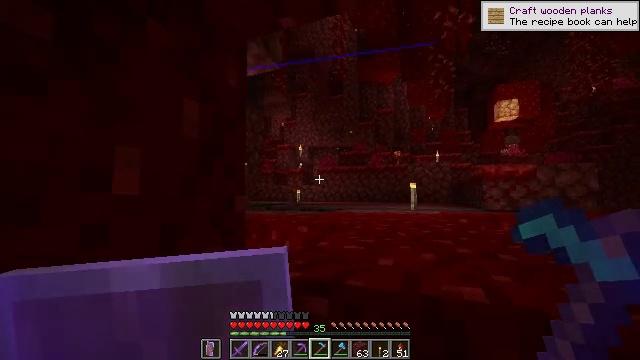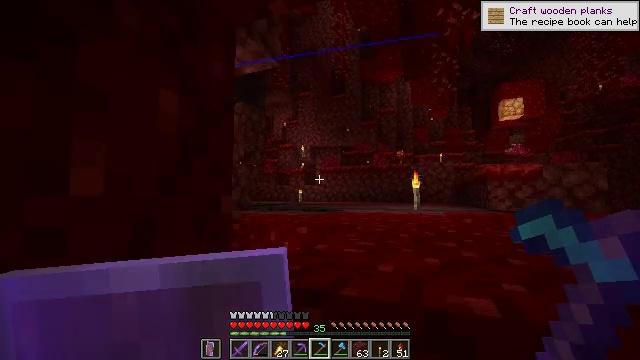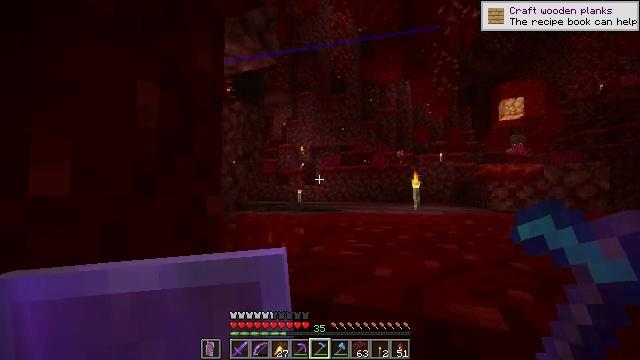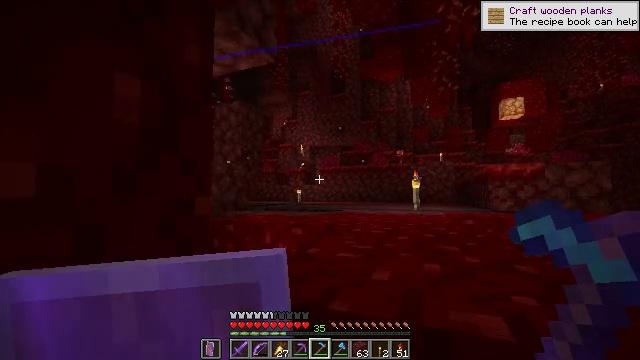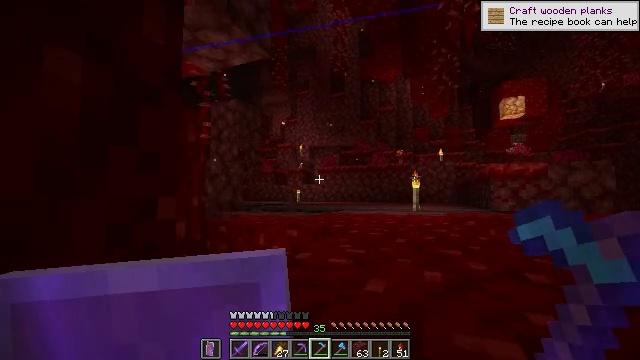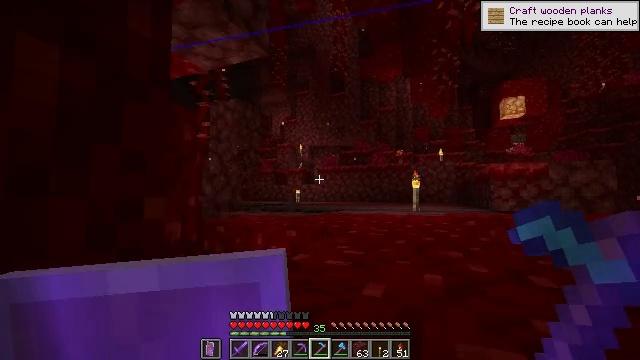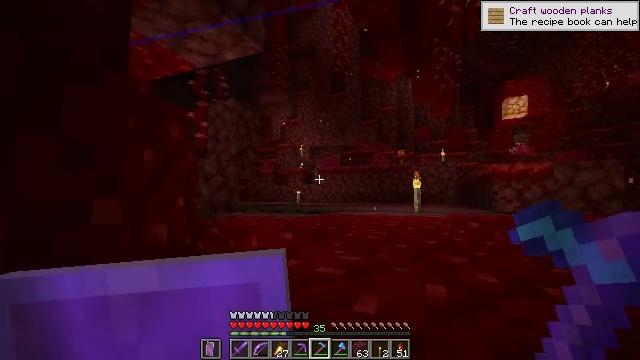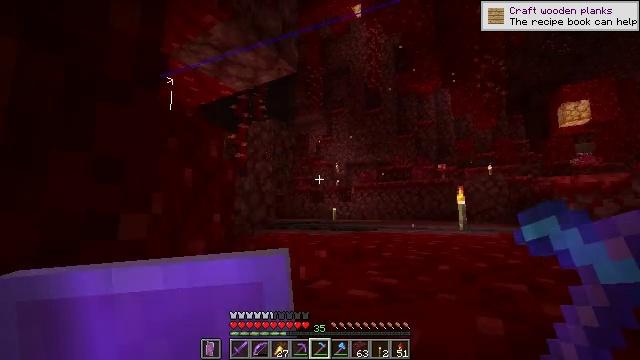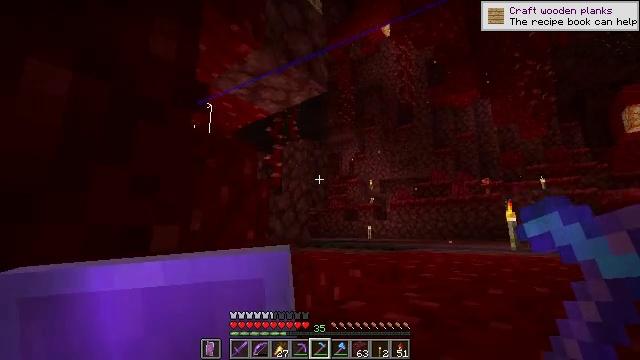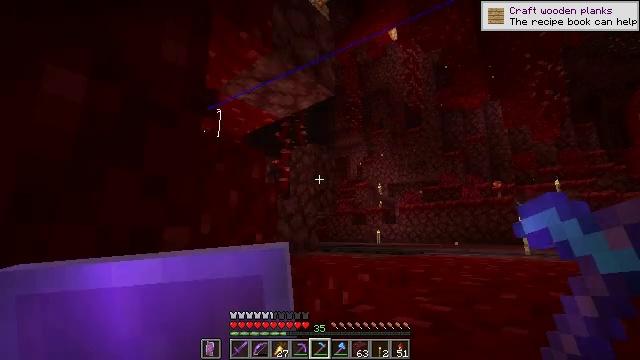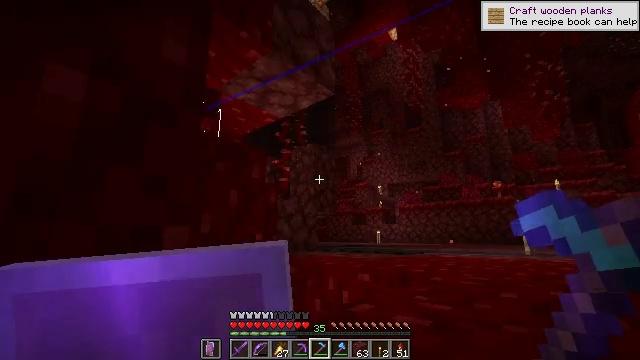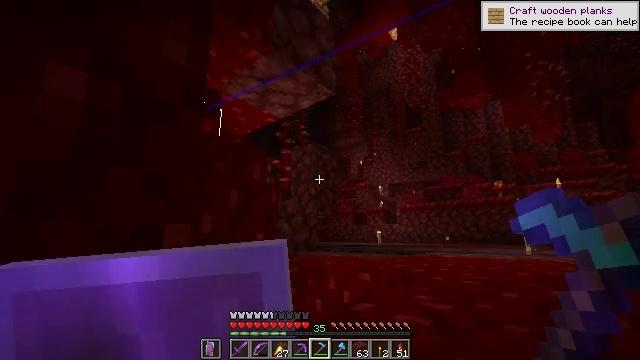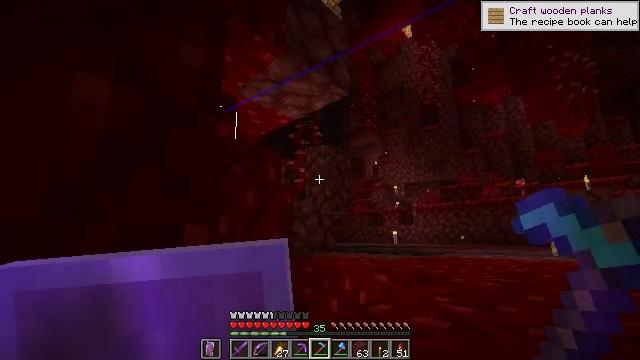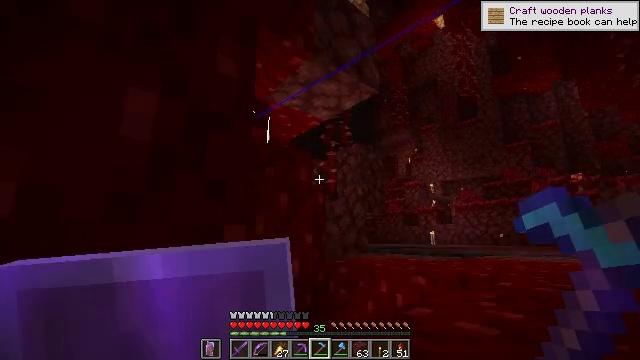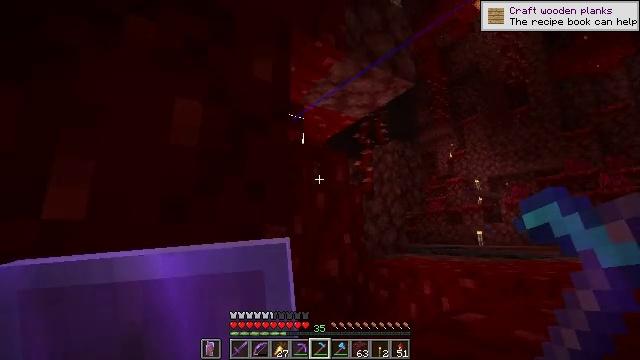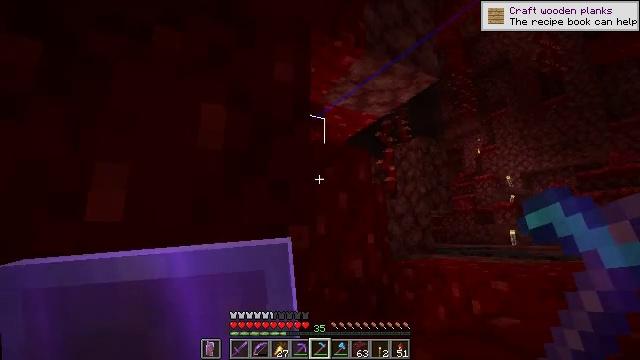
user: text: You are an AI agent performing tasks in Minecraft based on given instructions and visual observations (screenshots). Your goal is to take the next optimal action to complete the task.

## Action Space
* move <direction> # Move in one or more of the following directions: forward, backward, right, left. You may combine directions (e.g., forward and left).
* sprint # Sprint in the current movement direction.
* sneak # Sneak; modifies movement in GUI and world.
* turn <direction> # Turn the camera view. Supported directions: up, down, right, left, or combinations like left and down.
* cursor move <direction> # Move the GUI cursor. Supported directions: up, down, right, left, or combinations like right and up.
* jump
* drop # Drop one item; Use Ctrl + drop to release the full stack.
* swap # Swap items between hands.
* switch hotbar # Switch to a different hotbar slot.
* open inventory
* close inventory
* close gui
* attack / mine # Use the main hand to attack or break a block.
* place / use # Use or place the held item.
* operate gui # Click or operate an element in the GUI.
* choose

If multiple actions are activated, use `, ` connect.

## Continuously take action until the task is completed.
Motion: motion action
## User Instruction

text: Gather the nether wart block from a crimson forest.
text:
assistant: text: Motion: move forward and move right, sneak
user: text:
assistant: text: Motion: move forward and move right, sneak
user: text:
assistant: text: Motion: move forward and move right, sneak
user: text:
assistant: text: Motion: move forward and move right, sneak
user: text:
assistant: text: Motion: move forward and move right, sneak
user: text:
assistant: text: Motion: move forward and move right, sneak
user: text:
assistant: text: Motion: move forward and move right, sneak, turn left and up
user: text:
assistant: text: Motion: move forward and move right, sneak, turn left and up
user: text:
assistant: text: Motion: move forward and move right, sneak, turn left
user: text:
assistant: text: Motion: move forward and move right, sneak
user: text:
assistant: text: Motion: move forward and move right, sneak
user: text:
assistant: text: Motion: move forward and move right, sneak, turn left
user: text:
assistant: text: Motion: move forward and move right, sneak, turn left
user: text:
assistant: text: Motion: move forward and move right, sneak, turn left
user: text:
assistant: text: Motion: move forward and move right, sneak, turn left
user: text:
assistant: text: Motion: move forward and move right, sneak, turn left
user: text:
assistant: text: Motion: move forward and move right, sneak
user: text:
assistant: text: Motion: move forward and move right, sneak
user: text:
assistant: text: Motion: move forward and move right, sneak
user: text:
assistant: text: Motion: sneak
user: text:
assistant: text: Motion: sneak
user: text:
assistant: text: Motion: sneak, turn right and down
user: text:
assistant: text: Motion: sneak, turn right and down
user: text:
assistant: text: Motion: sneak, turn right and down
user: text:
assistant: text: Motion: sneak, turn right
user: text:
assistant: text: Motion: sneak
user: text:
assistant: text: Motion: sneak
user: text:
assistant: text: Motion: move back, sneak
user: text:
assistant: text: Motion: move back, sneak
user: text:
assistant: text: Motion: move back, sneak